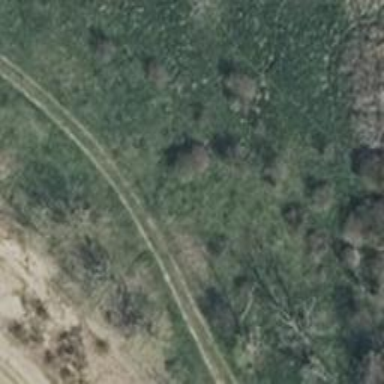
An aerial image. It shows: Path covered with grass.